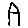
Label: house